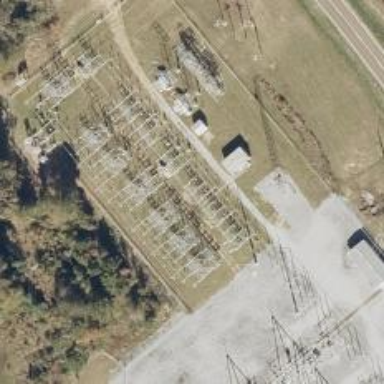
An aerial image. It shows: Switch for power supply.